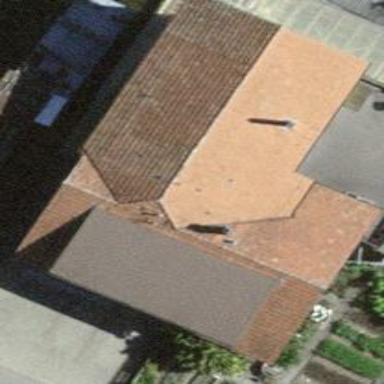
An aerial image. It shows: Residential building.